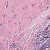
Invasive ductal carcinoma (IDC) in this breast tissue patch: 1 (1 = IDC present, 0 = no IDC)